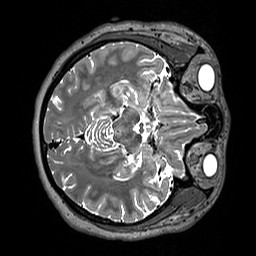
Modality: T2w
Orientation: axial
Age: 29
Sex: female
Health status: healthy
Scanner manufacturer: siemens
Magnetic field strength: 3 T
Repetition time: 3.2 s
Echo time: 0.412 s